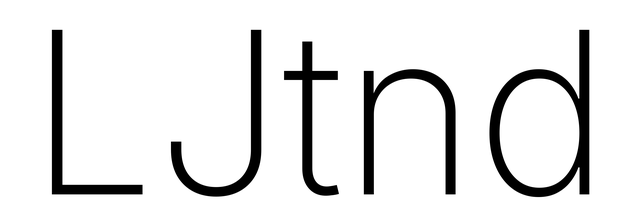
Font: Inter_ExtraLight